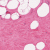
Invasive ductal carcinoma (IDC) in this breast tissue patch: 0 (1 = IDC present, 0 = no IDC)